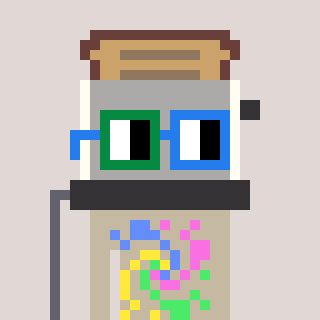
a pixel art character with square green and blue glasses, a toaster-shaped head and a bege-colored body on a warm background